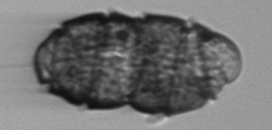
Label: Margalefidinium